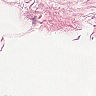
Metastatic tissue present: no